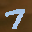
Label: 7